Question: I am trying to align my drop down menu along the right side. Please see the attached picture and reference HTML code. Only a float right has been applied via CSS to move the drop down to the right side of the screen.

'''
<li class="dropdown" id="it"> <a class="dropdown-toggle" data-toggle="dropdown" href="#">IT Tools
<span class="caret"></span></a>
<ul class="dropdown-menu" id="drop">
<li><a href="/printers/index.html">Printer Info</a></li>
<li><a href="http://rciessweb1.ricoh.ca/EService">Ricoh Support</a></li>
<li><a href="http://printserver2k8:9191/admin">Paper Cut</a></li>
<li><a href="http://nagios/nagiosxi/">Nagios</a></li>
</ul>
</li>
'''
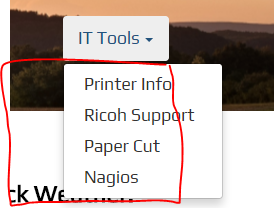
Answer: I simply added dropdown-menu-right in this bit:
'<ul class="dropdown-menu dropdown-menu-right">'
It worked for me!